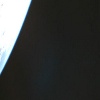
Label: space